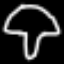
Label: mushroom